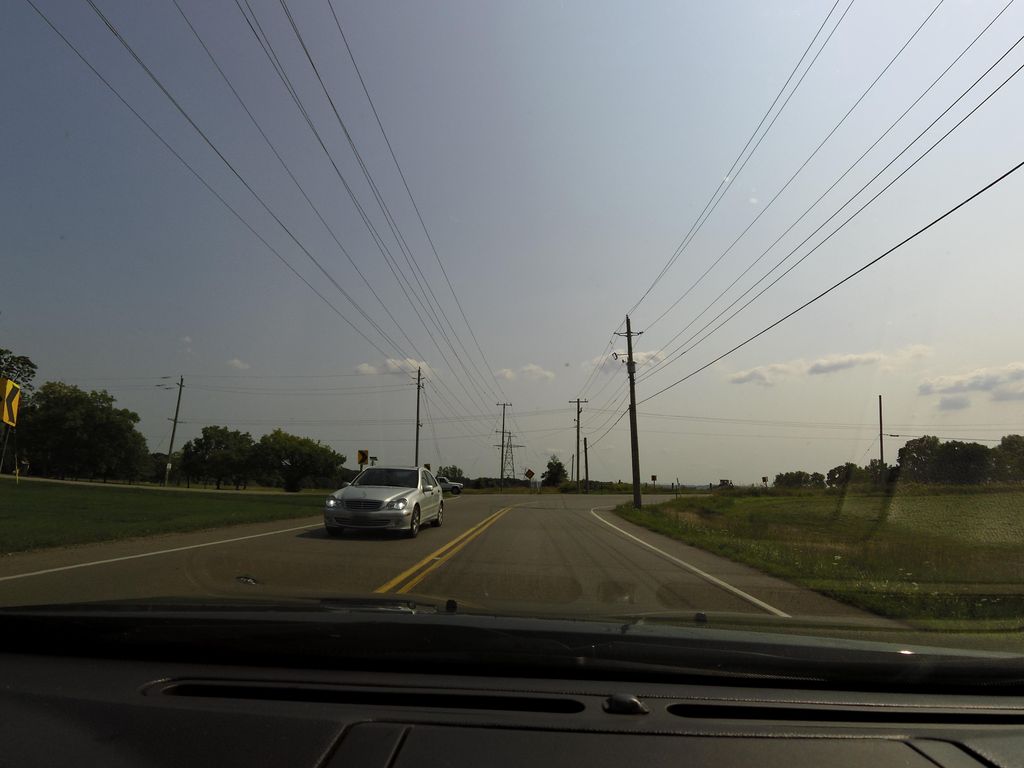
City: hamilton